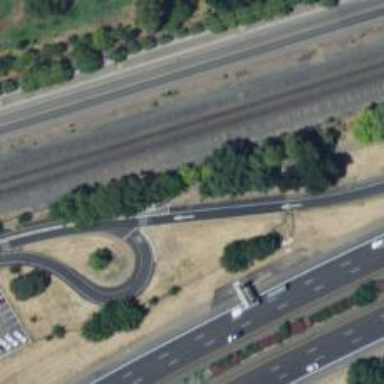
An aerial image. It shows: Cycleway.